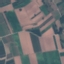
Land use / land cover: PermanentCrop